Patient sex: M
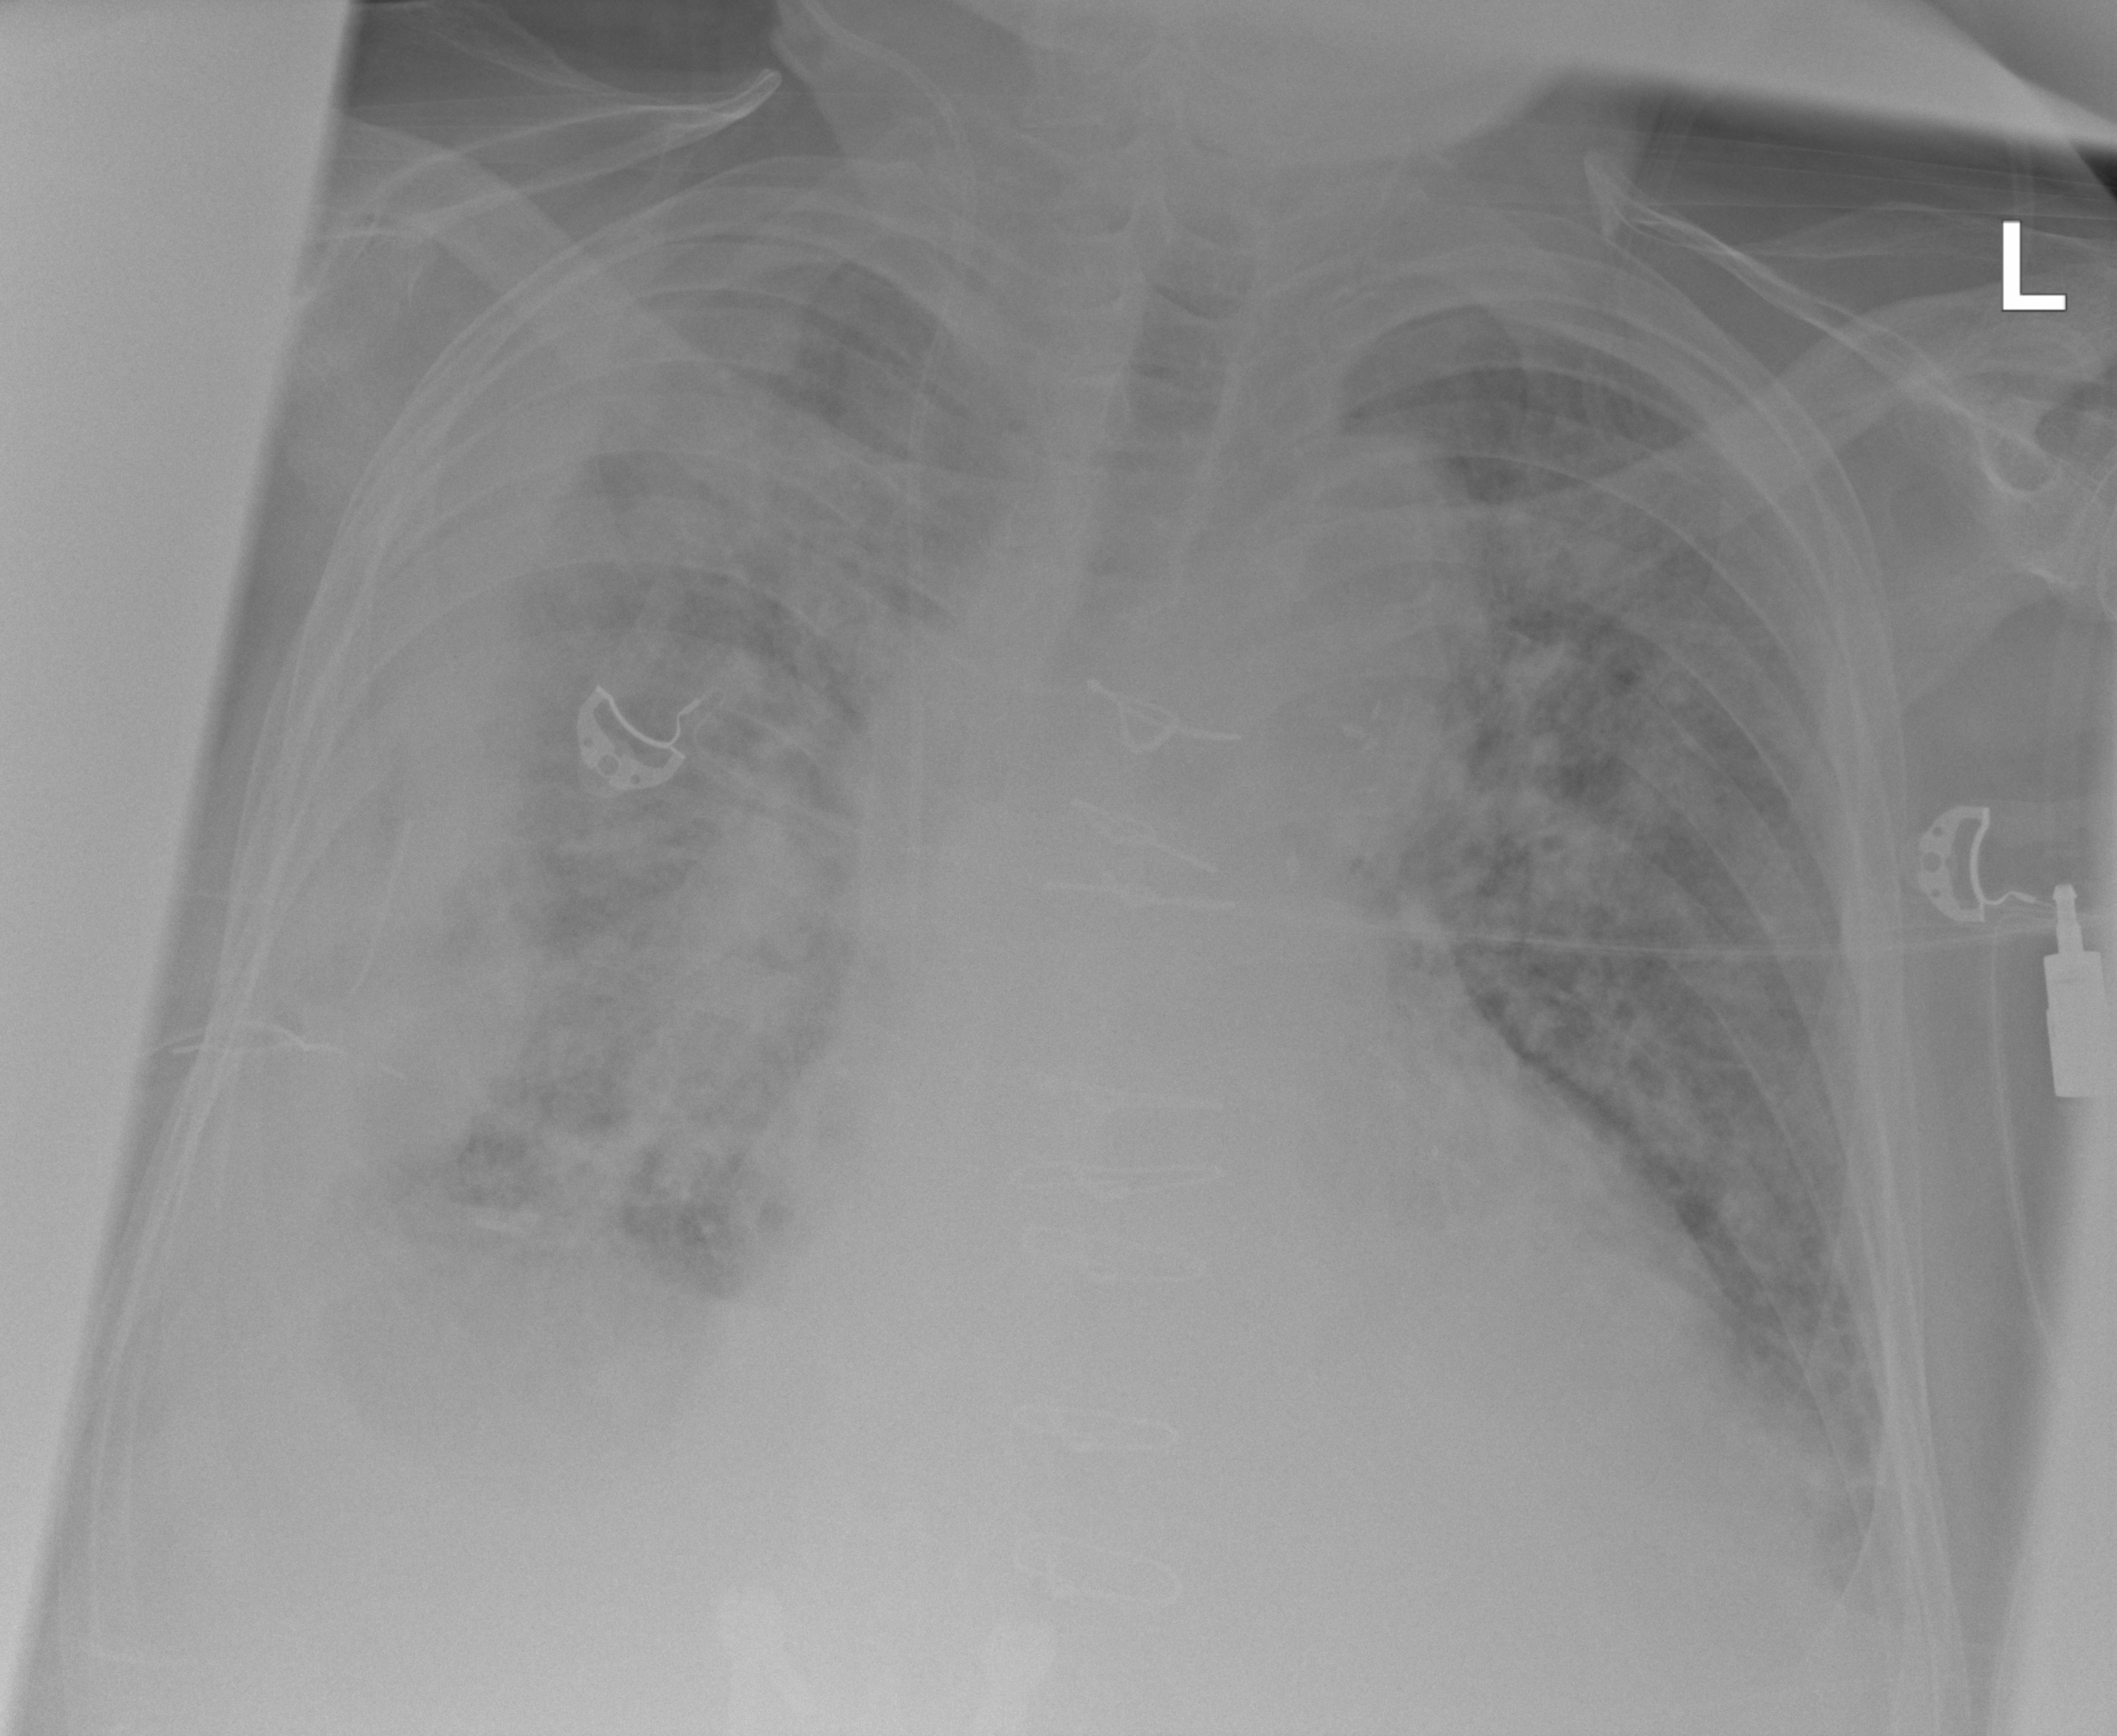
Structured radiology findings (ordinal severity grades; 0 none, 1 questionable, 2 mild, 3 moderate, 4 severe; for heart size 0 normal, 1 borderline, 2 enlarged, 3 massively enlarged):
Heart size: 2
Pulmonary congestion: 3
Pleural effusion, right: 3
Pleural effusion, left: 2
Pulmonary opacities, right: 3
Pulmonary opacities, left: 2
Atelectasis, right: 3
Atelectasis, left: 2